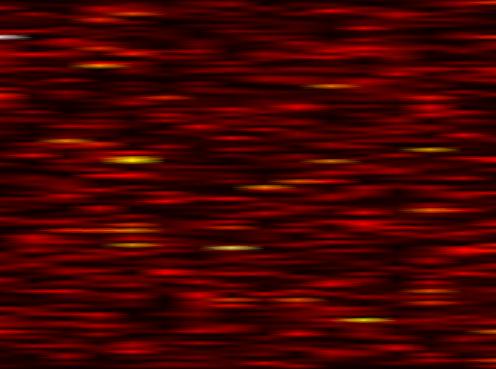
Label: WOLA